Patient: sex M, age 59
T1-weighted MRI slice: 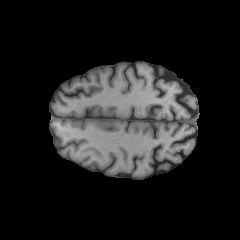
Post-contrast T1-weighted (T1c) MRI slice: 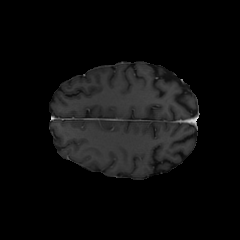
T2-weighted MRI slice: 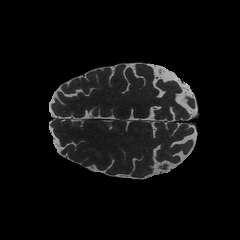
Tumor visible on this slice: no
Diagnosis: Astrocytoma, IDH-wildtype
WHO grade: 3